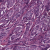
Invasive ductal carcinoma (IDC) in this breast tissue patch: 1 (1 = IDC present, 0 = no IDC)